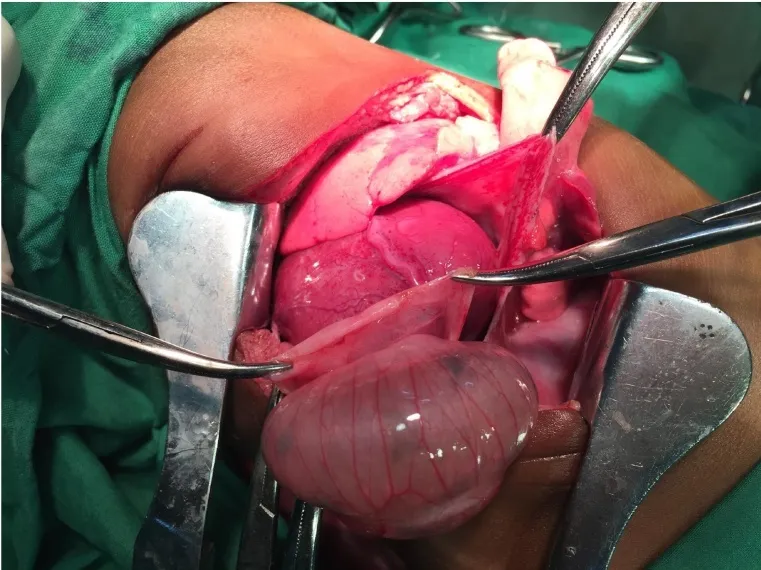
Intraoperative reduction of herniated bowel from within the pericardium.
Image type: medical_photograph (other_medical_photograph)